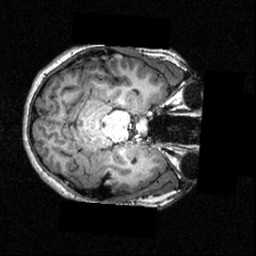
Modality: T1w
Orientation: axial
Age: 20
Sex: female
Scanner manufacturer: siemens
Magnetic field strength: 3.951 T
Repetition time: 1.5 s
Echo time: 0.00335 s